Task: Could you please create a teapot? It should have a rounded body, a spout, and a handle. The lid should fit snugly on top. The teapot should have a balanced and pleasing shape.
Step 229:
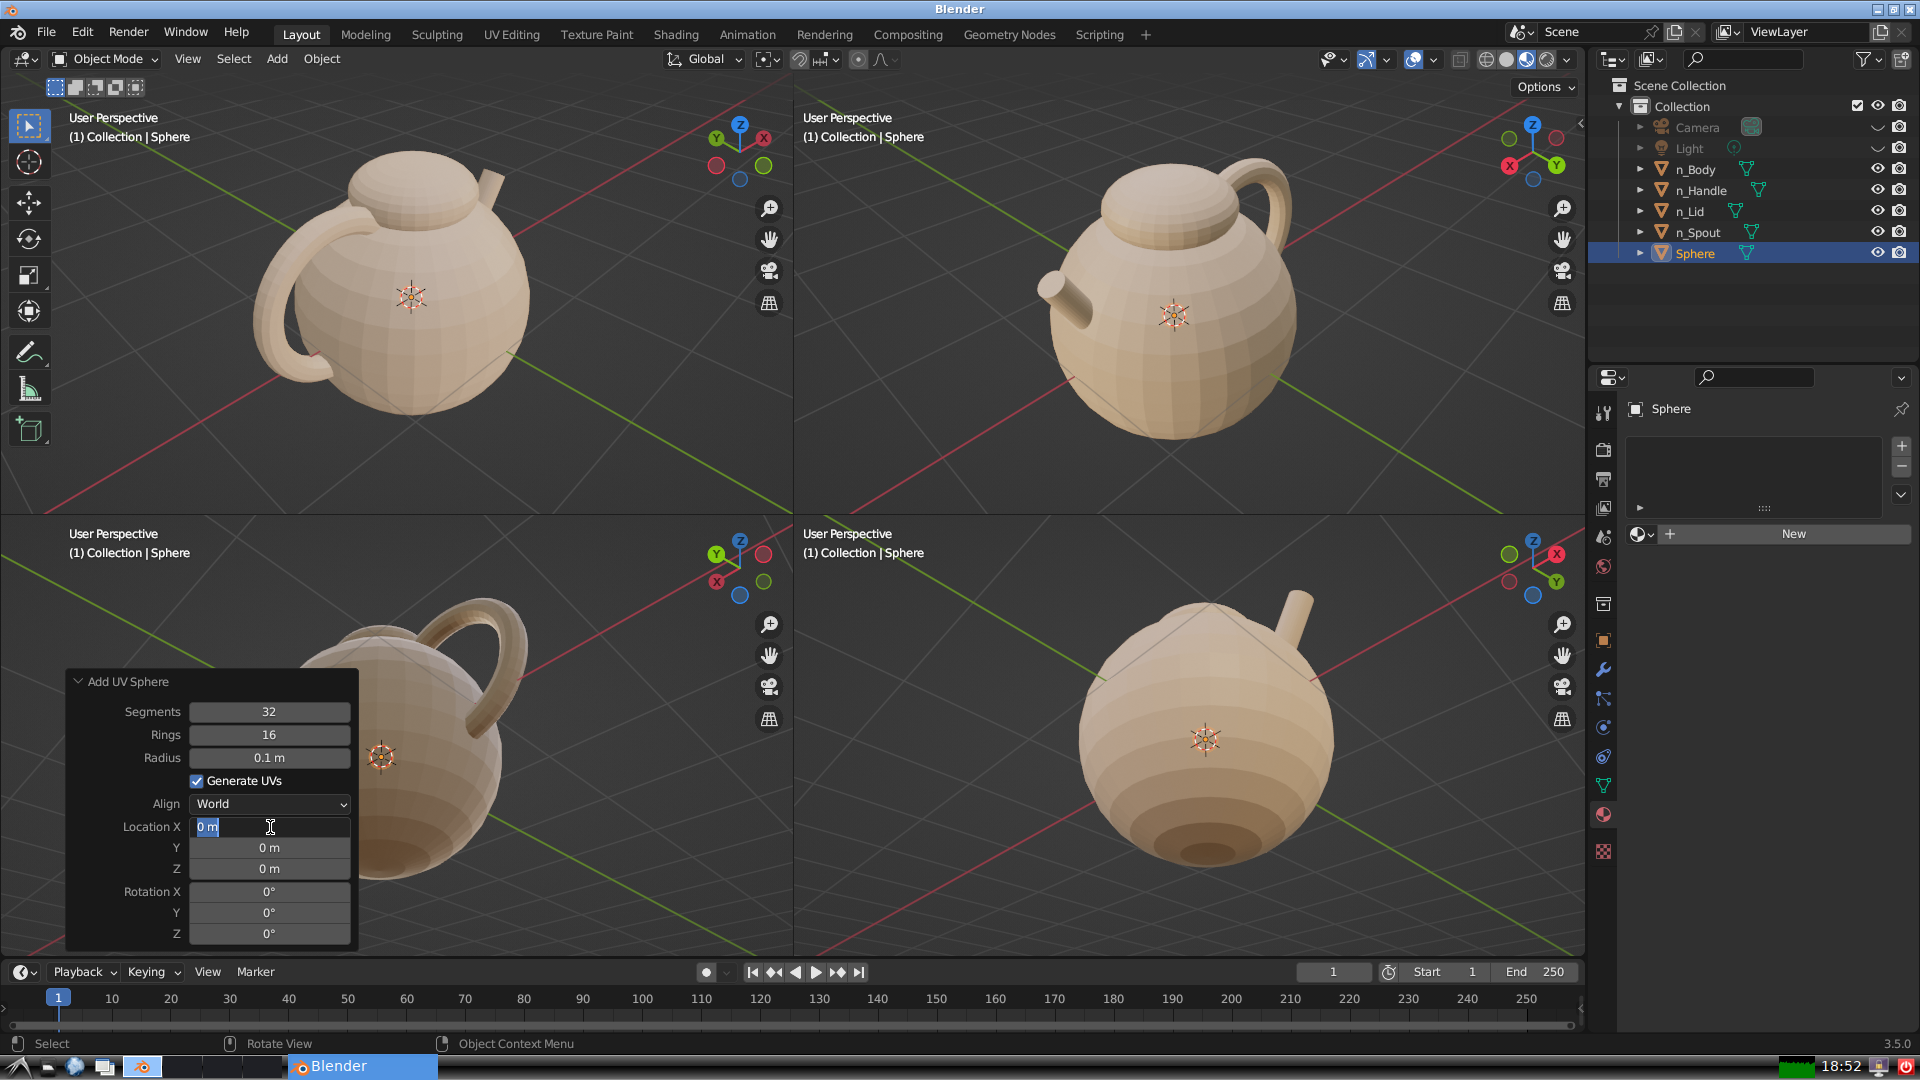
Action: input_text: 0.0